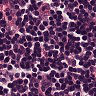
Metastatic tissue present: no